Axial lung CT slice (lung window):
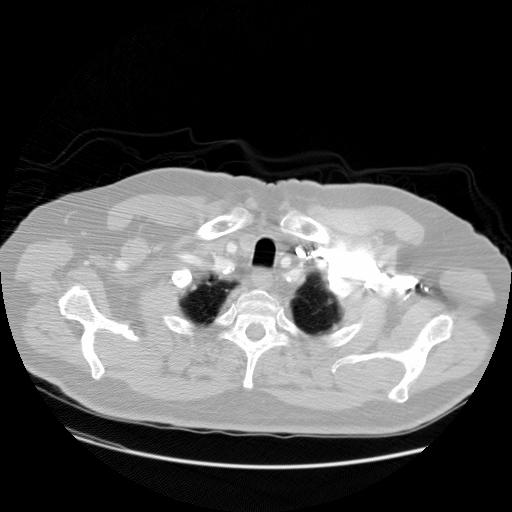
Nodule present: no